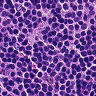
Metastatic tissue present: no